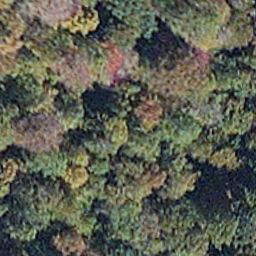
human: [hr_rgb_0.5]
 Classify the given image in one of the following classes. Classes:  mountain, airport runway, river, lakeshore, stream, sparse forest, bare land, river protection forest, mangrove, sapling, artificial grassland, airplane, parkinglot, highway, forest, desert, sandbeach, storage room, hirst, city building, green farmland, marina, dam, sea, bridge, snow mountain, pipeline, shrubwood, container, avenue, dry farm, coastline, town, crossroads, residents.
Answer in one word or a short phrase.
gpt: mangrove